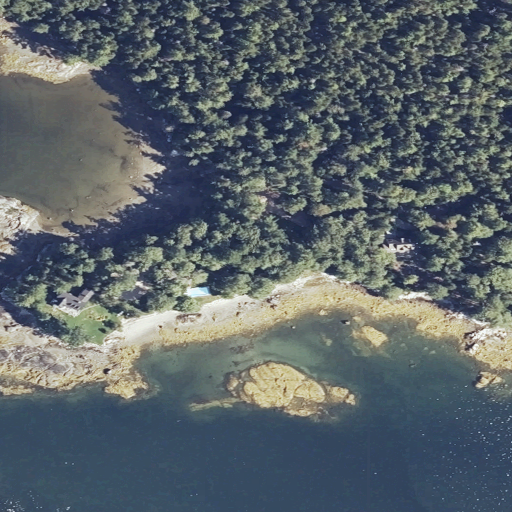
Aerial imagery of cape in Maine named Sculpin Point containing open water, evergreen forest, herbaceous wetlands, barren land, low intensity development, woody wetlands, and open development